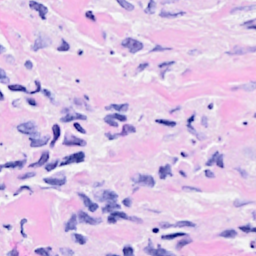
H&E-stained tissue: Breast